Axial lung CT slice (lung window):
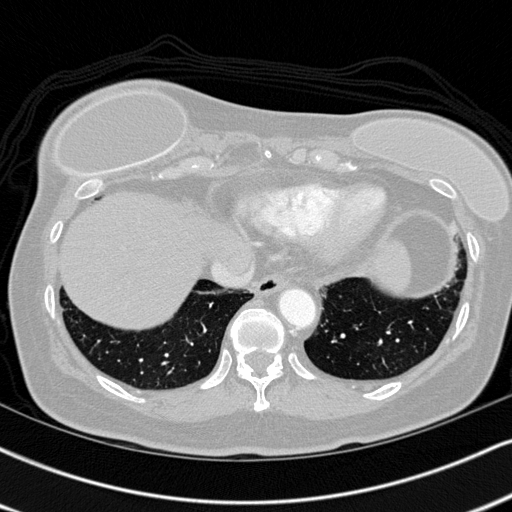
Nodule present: no